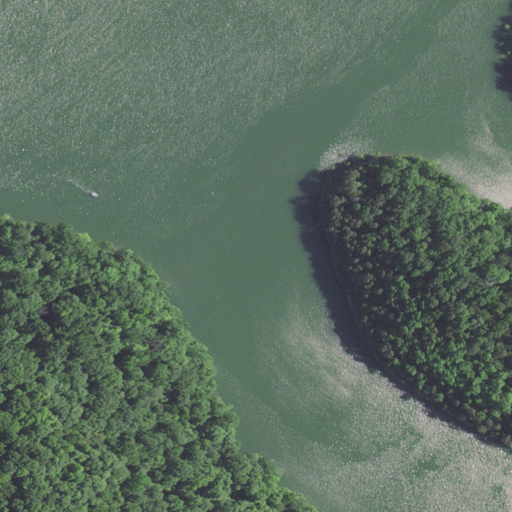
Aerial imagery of valley in Kentucky named Cooper Hollow containing open water, deciduous forest, mixed forest, barren land, grassland, and pasture